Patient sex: F
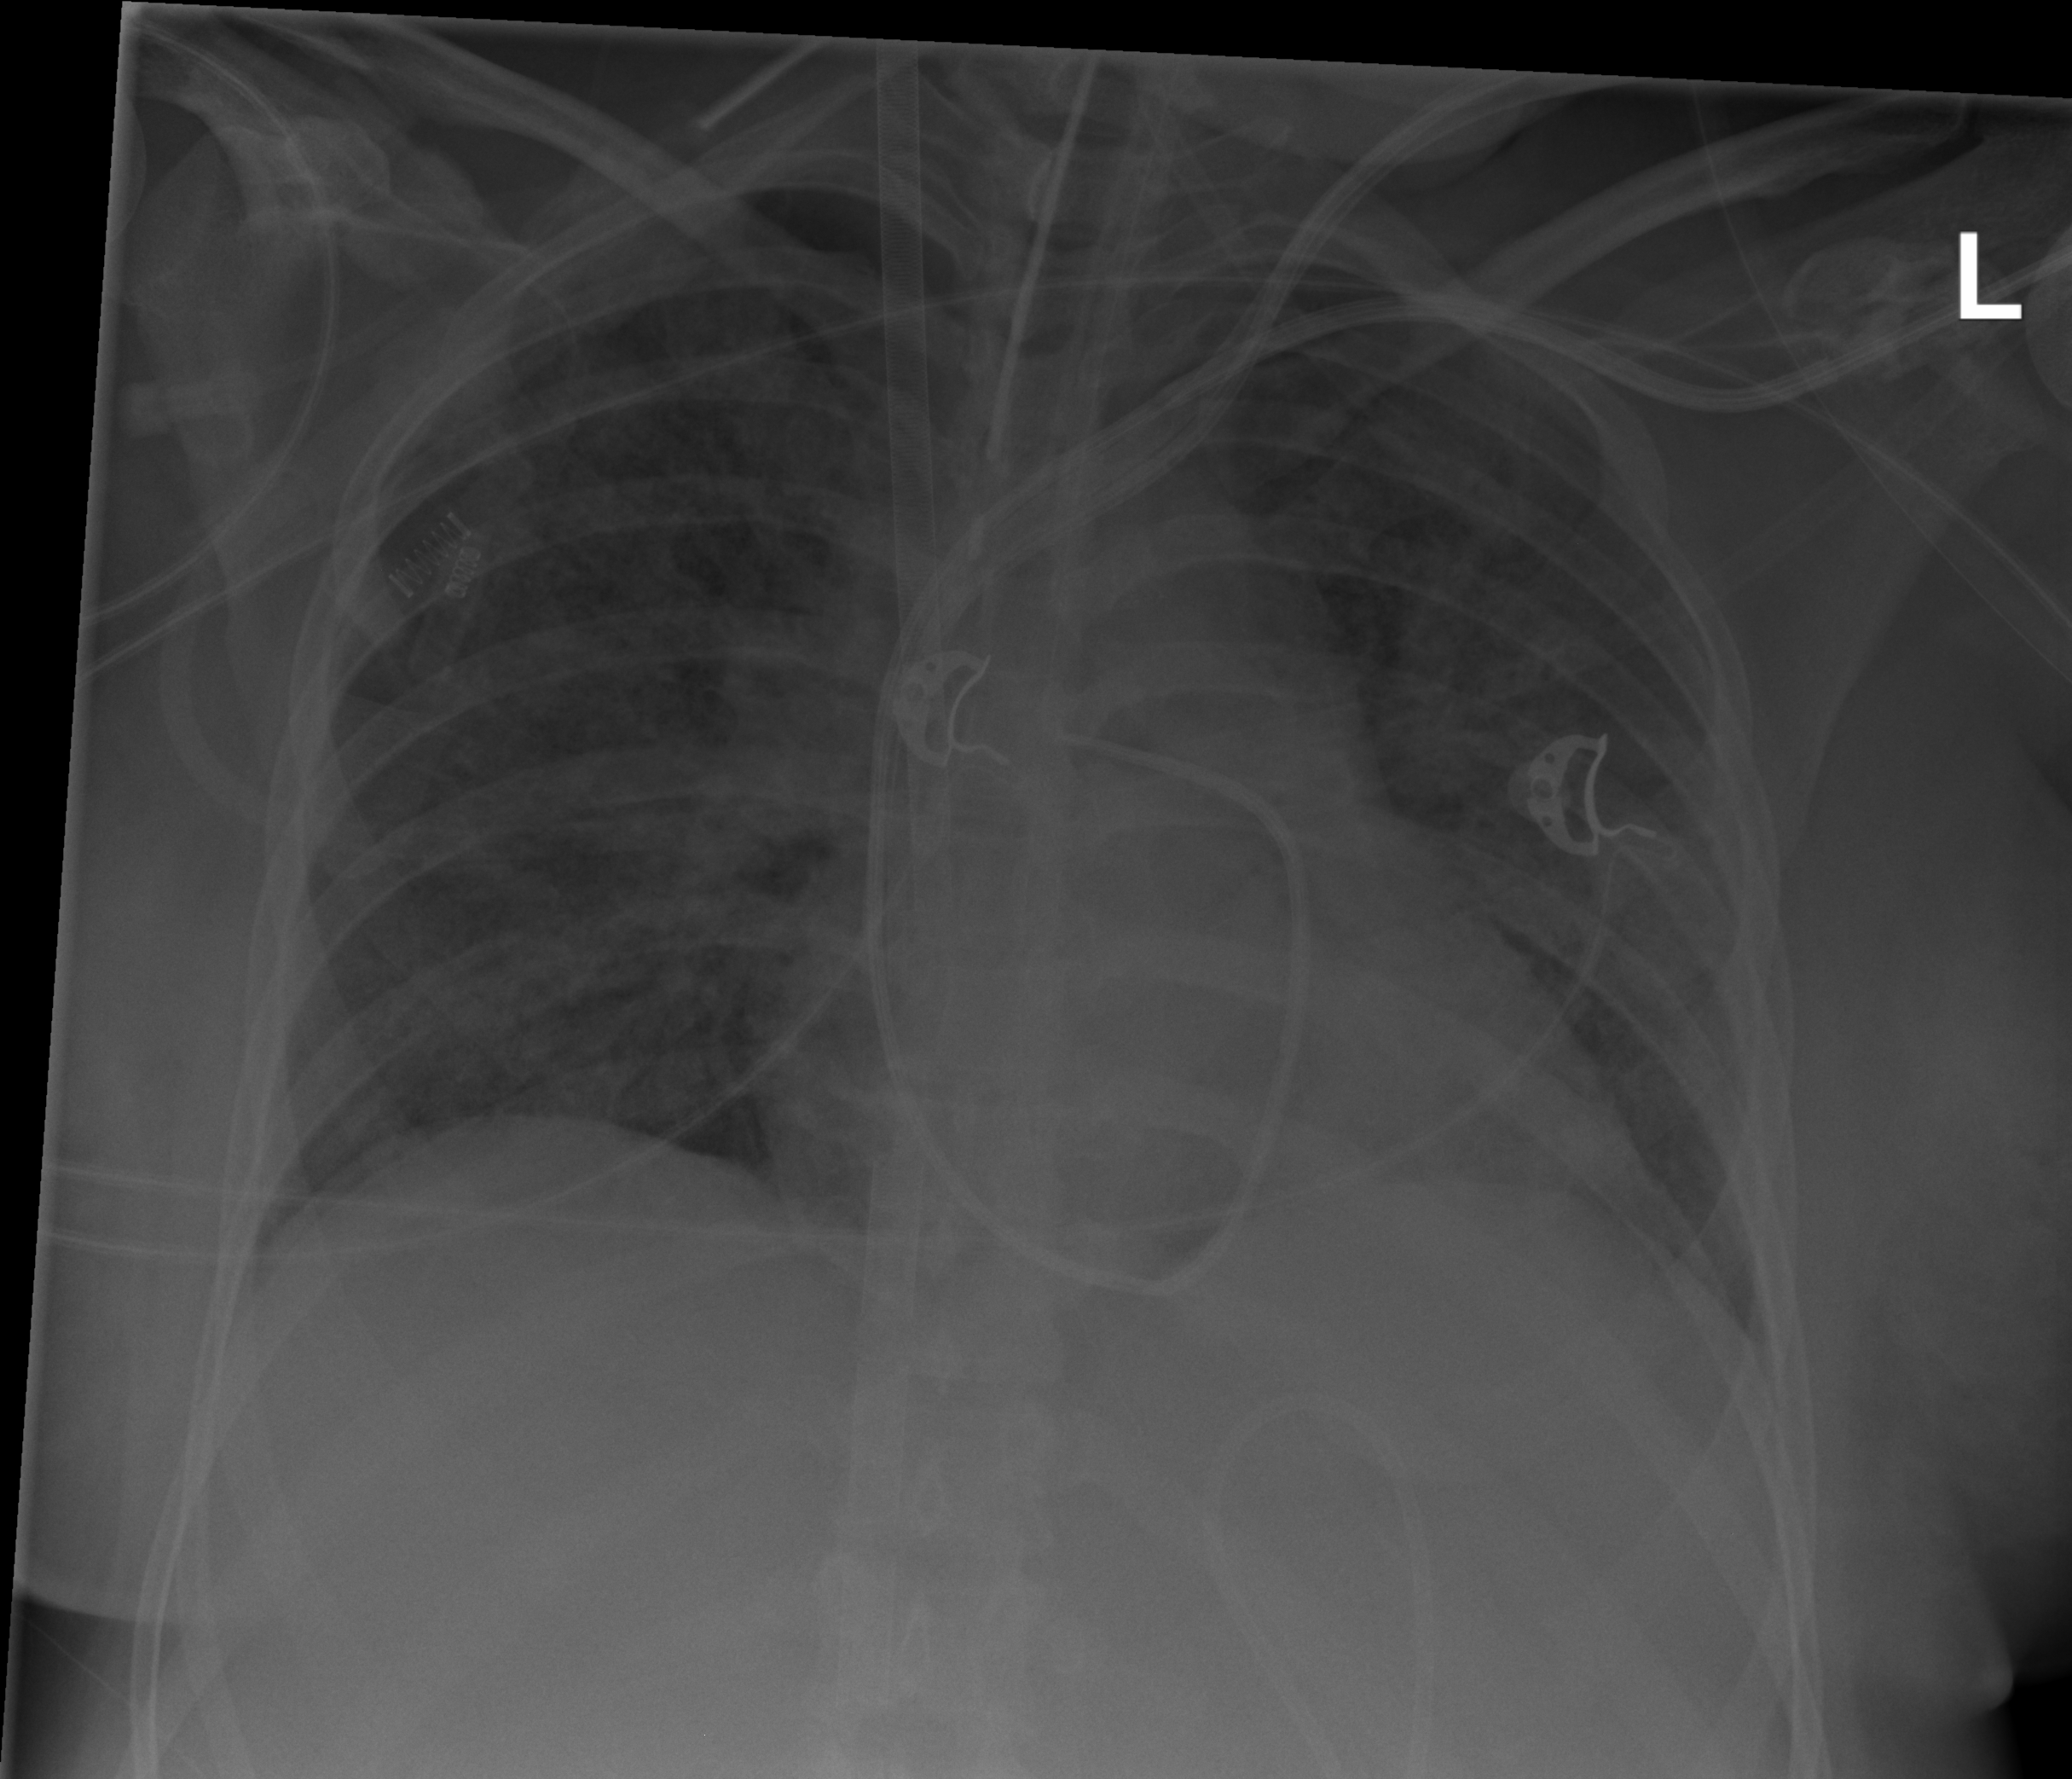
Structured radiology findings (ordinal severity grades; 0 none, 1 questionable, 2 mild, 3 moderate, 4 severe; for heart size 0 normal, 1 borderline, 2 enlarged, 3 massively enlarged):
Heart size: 2
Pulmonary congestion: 2
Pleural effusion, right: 0
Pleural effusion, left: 0
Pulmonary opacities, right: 3
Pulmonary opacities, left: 3
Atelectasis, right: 3
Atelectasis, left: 3